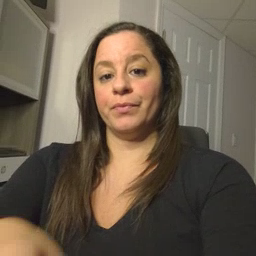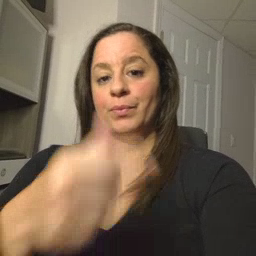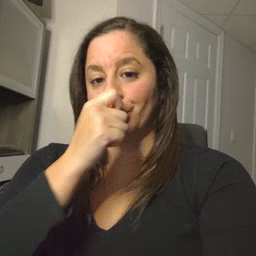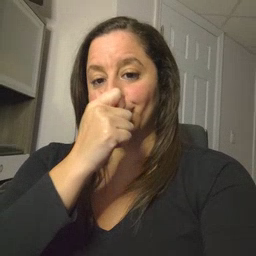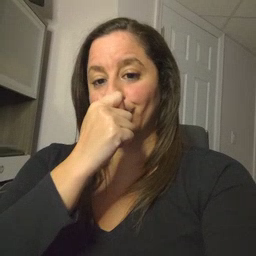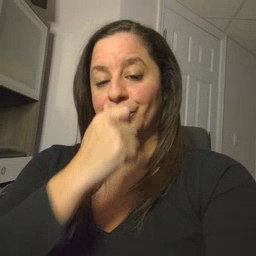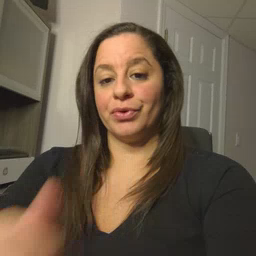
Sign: potty